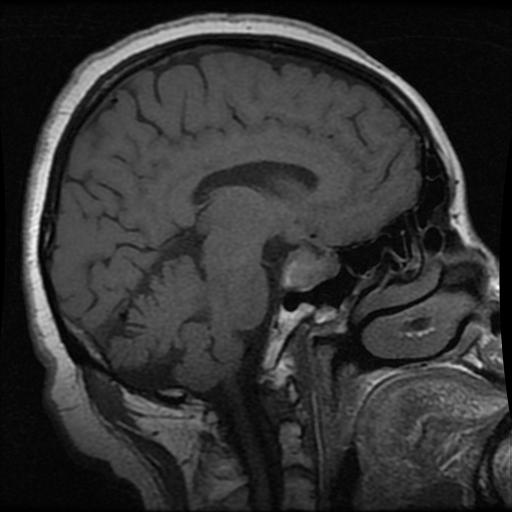
Label: pituitary